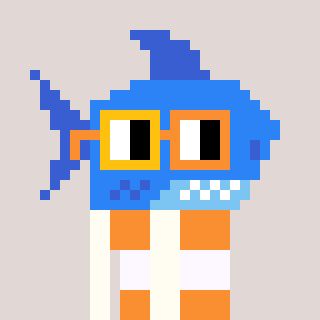
a pixel art character with square yellow and orange glasses, a shark-shaped head and a grayscale-colored body on a warm background